Question: I currently have an issue with my code (written in Javascript); I have arrays objects that keep filling as the time goes. An example of an object:
'''
monster.push({
range: 200,
attackSpeed: 500,
lastFire: 100,
id: 'ogre',
speed : 50,
pos:[canvas.width*Math.random(), canvas.height*Math.random()],
sprite: new Sprite('images/sheet_characters.png',[508,224],64,64],6,[0])
'''
and
'''
hero={
attackSpeed: 200,
lastGetHit: Date.now(),
lastFire: Date.now(),
health : 100,
speed: 256, //pixel/second
pos:[canvas.width/2,canvas.height/2],
sprite: new Sprite('images/sheet_characters.png',[256,0],[32,32],8,[0]) };
'''
The position field of the objects change quite often and I want to add a function that determines the slope between the monster and the hero (we want the monster to fire at the hero) and then the attack should follow a linear movement.
What I currently have
'''
for(var i=0; i<monster.length; i++){
var mob = monster[i];
mob.sprite.update(delta); //animatie
var newPos = moveTowards(mob, hero, delta);
mob.pos[0] = newPos[0]
mob.pos[1] = newPos[1]
if(checkBounds(mob.pos,mob.sprite.size)){
monster.splice(i,1);
}
mobAttacks(mob);
var attack = enemyAttacks[i]; //atacks updaten
attack.sprite.update(delta);
attack.pos[0] = attack.speed * Math.cos(attack.direction)));
attack.pos[1] = attack.speed * Math.sin(attack.direction)));
if(checkBounds(attack.pos,attack.sprite.sieze)){
enemyAttacks.splice(i,1);
}
}
'''
In this for-loop I can access the position of the monster that fires and also the hero position as it is a global variable. Now the function to attack is :
'''
function mobAttacks(object)
{
var distance = Math.sqrt(Math.pow((hero.pos[0]-object.pos[0]),2) + Math.pow((hero.pos[1]-object.pos[1]),2));
if( Date.now() - object.lastFire > object.attackSpeed && object.range >= distance)
{
deltaY = hero.pos[1] - object.pos[1];
deltaX = hero.pos[0] - object.pos[0];
var direction = Math.atan(deltaY/deltaX);
enemyAttacks.push({
pos:[(object.pos[0]+object.sprite.size[0]/2), (object.pos[1]+object.sprite.size[1]/2)],
direction: direction,
speed: 128, //pixel/s
sprite: new Sprite('images/sheet_objects.png', [231,3],[24,24],6,[0])
});
object.lastFire = Date.now();
}
}
'''
The angle between both objects is calculated and I make a new object (the attack) with the start position of the monster.
The result is quite odd:

The slope is off, so is the Y position of the boulder. Also when the hero is on the left side of the monster, there is no boulder to be spotted.
After some hours of tinkering with the code I came to the conclusion that I couldn't solve my current problem.
EDIT:
'''
attack.pos[0] += attack.speed * Math.cos(attack.direction)*delta;
attack.pos[1] += attack.speed * Math.sin(attack.direction)*delta;
'''
Solved the issue that the boulders are no longer cast from a random position.
Now the angle is a not going negative when I'm in the 2nd or 3rd kwadrant (position left when viewed from the monster perspective)
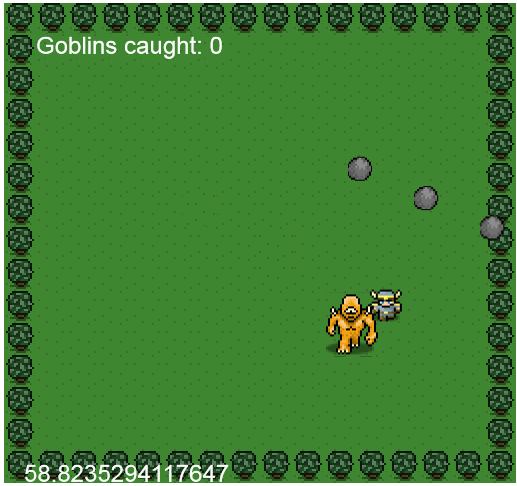
Answer: Get all the trig out of your code, it's unnecessary. Let
'''
deltaX = hero.pos[0] - object.pos[0];
deltaY = hero.pos[1] - object.pos[1];
'''
then
'''
distance = Math.sqrt(deltaX * deltaX + deltaY * deltaY);
deltaX /= distance;
deltaY /= distance;
'''
will make '<deltaX,deltaY>' a normalized vector (one with a length of 1).
Then you can update the position of the attack for 'delta' time using simply:
'''
attack.pos[0] += attack.speed * attack.deltaX * delta;
attack.pos[1] += attack.speed * attack.deltaY * delta;
'''
If you don't have any use for the speed and direction separately, you can also pre-multiply 'speed' into 'deltaX' and 'deltaY' when you initialize the attack, meaning that the update becomes only
'''
attack.pos[0] += attack.deltaX * delta;
attack.pos[1] += attack.deltaY * delta;
'''
which is nice and simple.